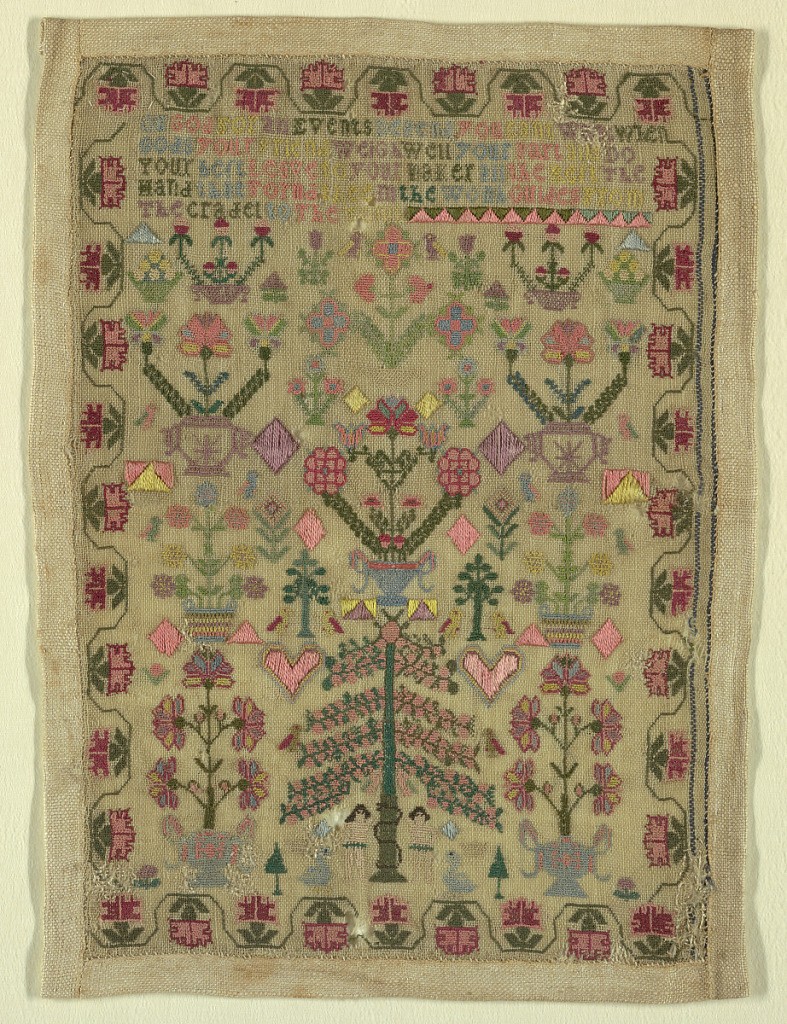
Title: Sampler
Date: late 18th–early 19th century
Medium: silk embroidery on linen foundation Technique: embroidered on plain weave
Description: At bottom center, Adam and Eve are flanking a large tree. Directly above the tree is a basket of flowers. On either side, urns with flowering trees, embroidered in bright colors, are symmetrically arranged to completely cover the ground. A verse is embroidered in varied colors at the top, and a stylized floral border surrounds all.
The verse reads:
On God for all events depend you cant want when
Gods your friend weigh well your part and do
your best leave to your maker all the rest the
Hand that formd thee in the womb guides from
The cradel (sic) to the tomb